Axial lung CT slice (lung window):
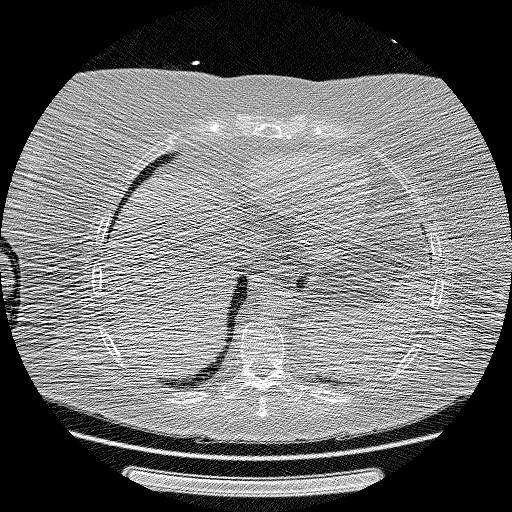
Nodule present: no